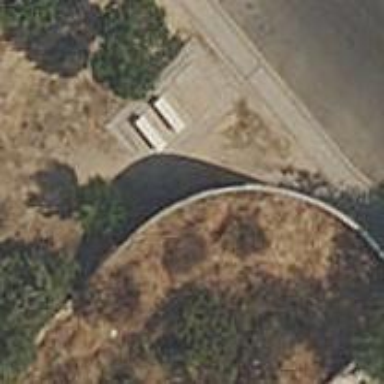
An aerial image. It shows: Retaining wall.